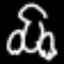
Label: frog